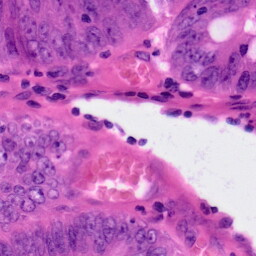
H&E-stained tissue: Colon